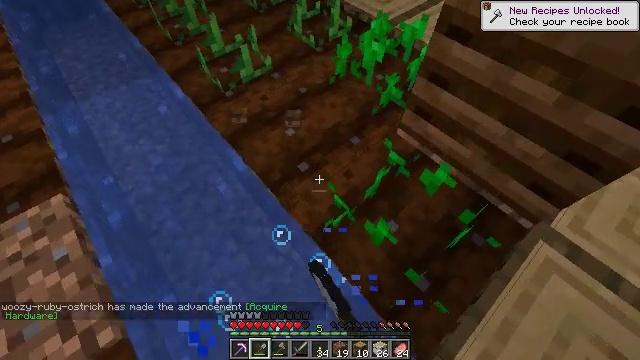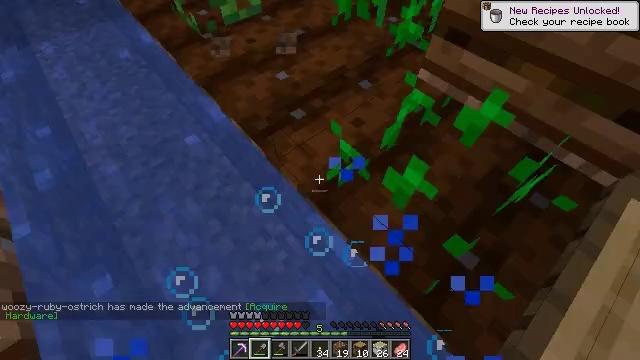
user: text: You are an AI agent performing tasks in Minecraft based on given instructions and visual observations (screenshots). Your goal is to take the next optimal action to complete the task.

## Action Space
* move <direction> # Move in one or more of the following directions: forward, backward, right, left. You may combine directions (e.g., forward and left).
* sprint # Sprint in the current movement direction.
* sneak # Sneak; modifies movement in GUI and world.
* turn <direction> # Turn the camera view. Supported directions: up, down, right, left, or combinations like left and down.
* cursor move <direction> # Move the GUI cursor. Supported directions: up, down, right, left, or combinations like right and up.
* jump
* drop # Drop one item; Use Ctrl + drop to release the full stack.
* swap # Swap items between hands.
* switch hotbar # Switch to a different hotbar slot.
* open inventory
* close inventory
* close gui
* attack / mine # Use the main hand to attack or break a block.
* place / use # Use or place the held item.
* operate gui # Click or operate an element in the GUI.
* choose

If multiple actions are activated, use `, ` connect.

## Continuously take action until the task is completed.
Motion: motion action
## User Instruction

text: Break the potato plant to gather potatoes.
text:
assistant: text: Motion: no_op
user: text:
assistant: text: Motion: no_op